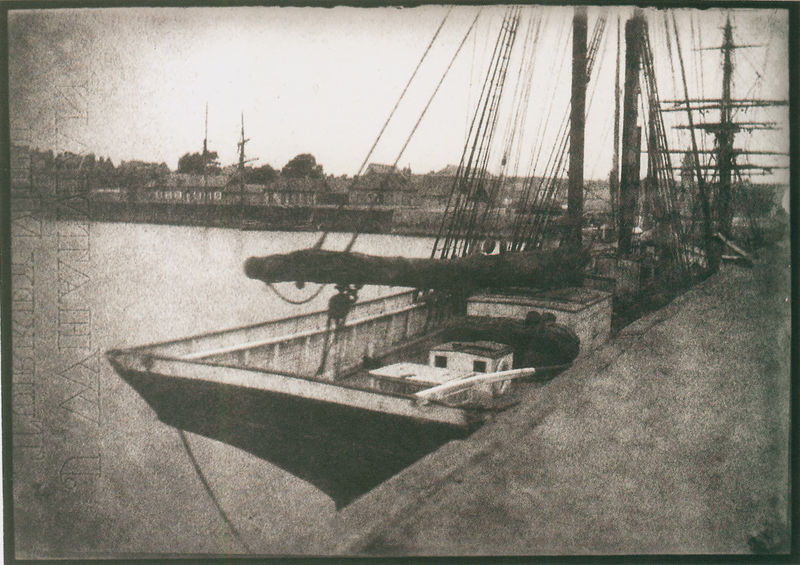
Titel: Dieppe
Künstler: H. Le Secq
Schlagwörter: dunkel, himmel, meer, wasser, weiß, see, ufer, schwarz, haus, häuser, schiff, schiffe, mast, segelschiff, hafen, seile, takelage, anlegestelle